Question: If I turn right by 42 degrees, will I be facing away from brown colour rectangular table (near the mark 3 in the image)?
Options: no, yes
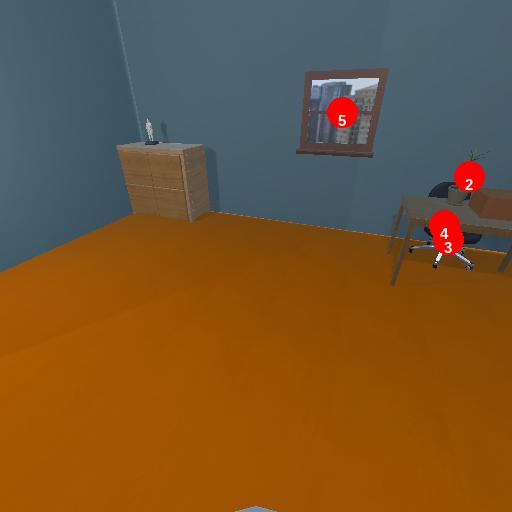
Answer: no